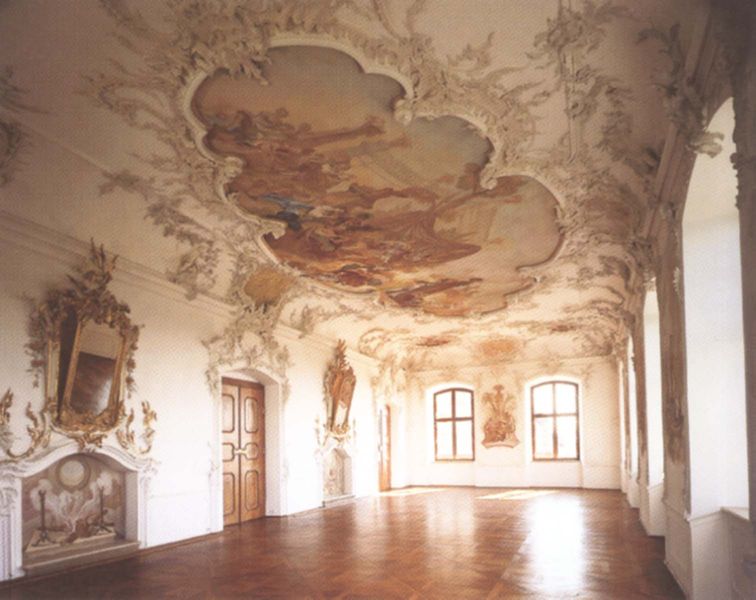
Titel: Schloss Leitheim
Künstler: Johann Georg Hitzelberger
Standort: Leitheim, Schloss (EU - D - Bayern)
Schlagwörter: gemälde, schatten, weiß, fenster, hell, holz, licht, raum, säulen, tür, zimmer, schloss, malerei, barock, rahmen, spiegel, gold, decke, kamin, kamine, parkett, saal, holzboden, stuck, foto, fotografie, wände, gewölbe, palast, photo, sims, fresken, deckengemälde, fresko, festsaal, deckenfresko, weitwinkel